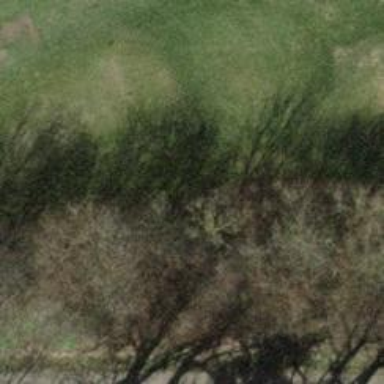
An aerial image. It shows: Grass area designated as golf tee.